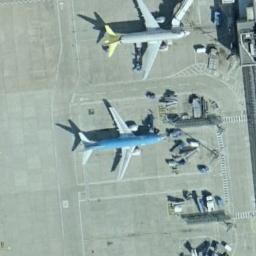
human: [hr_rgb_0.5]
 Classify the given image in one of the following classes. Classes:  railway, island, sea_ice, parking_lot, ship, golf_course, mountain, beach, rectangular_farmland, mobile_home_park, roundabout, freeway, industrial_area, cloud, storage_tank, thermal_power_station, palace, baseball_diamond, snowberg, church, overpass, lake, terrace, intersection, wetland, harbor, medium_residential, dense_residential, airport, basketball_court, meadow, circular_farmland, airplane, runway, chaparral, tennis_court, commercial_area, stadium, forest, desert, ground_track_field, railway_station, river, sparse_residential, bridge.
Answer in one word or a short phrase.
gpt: airplane